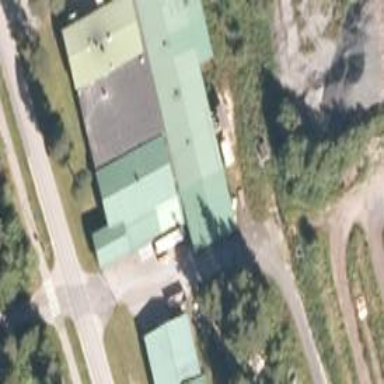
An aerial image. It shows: Industrial building.